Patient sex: F
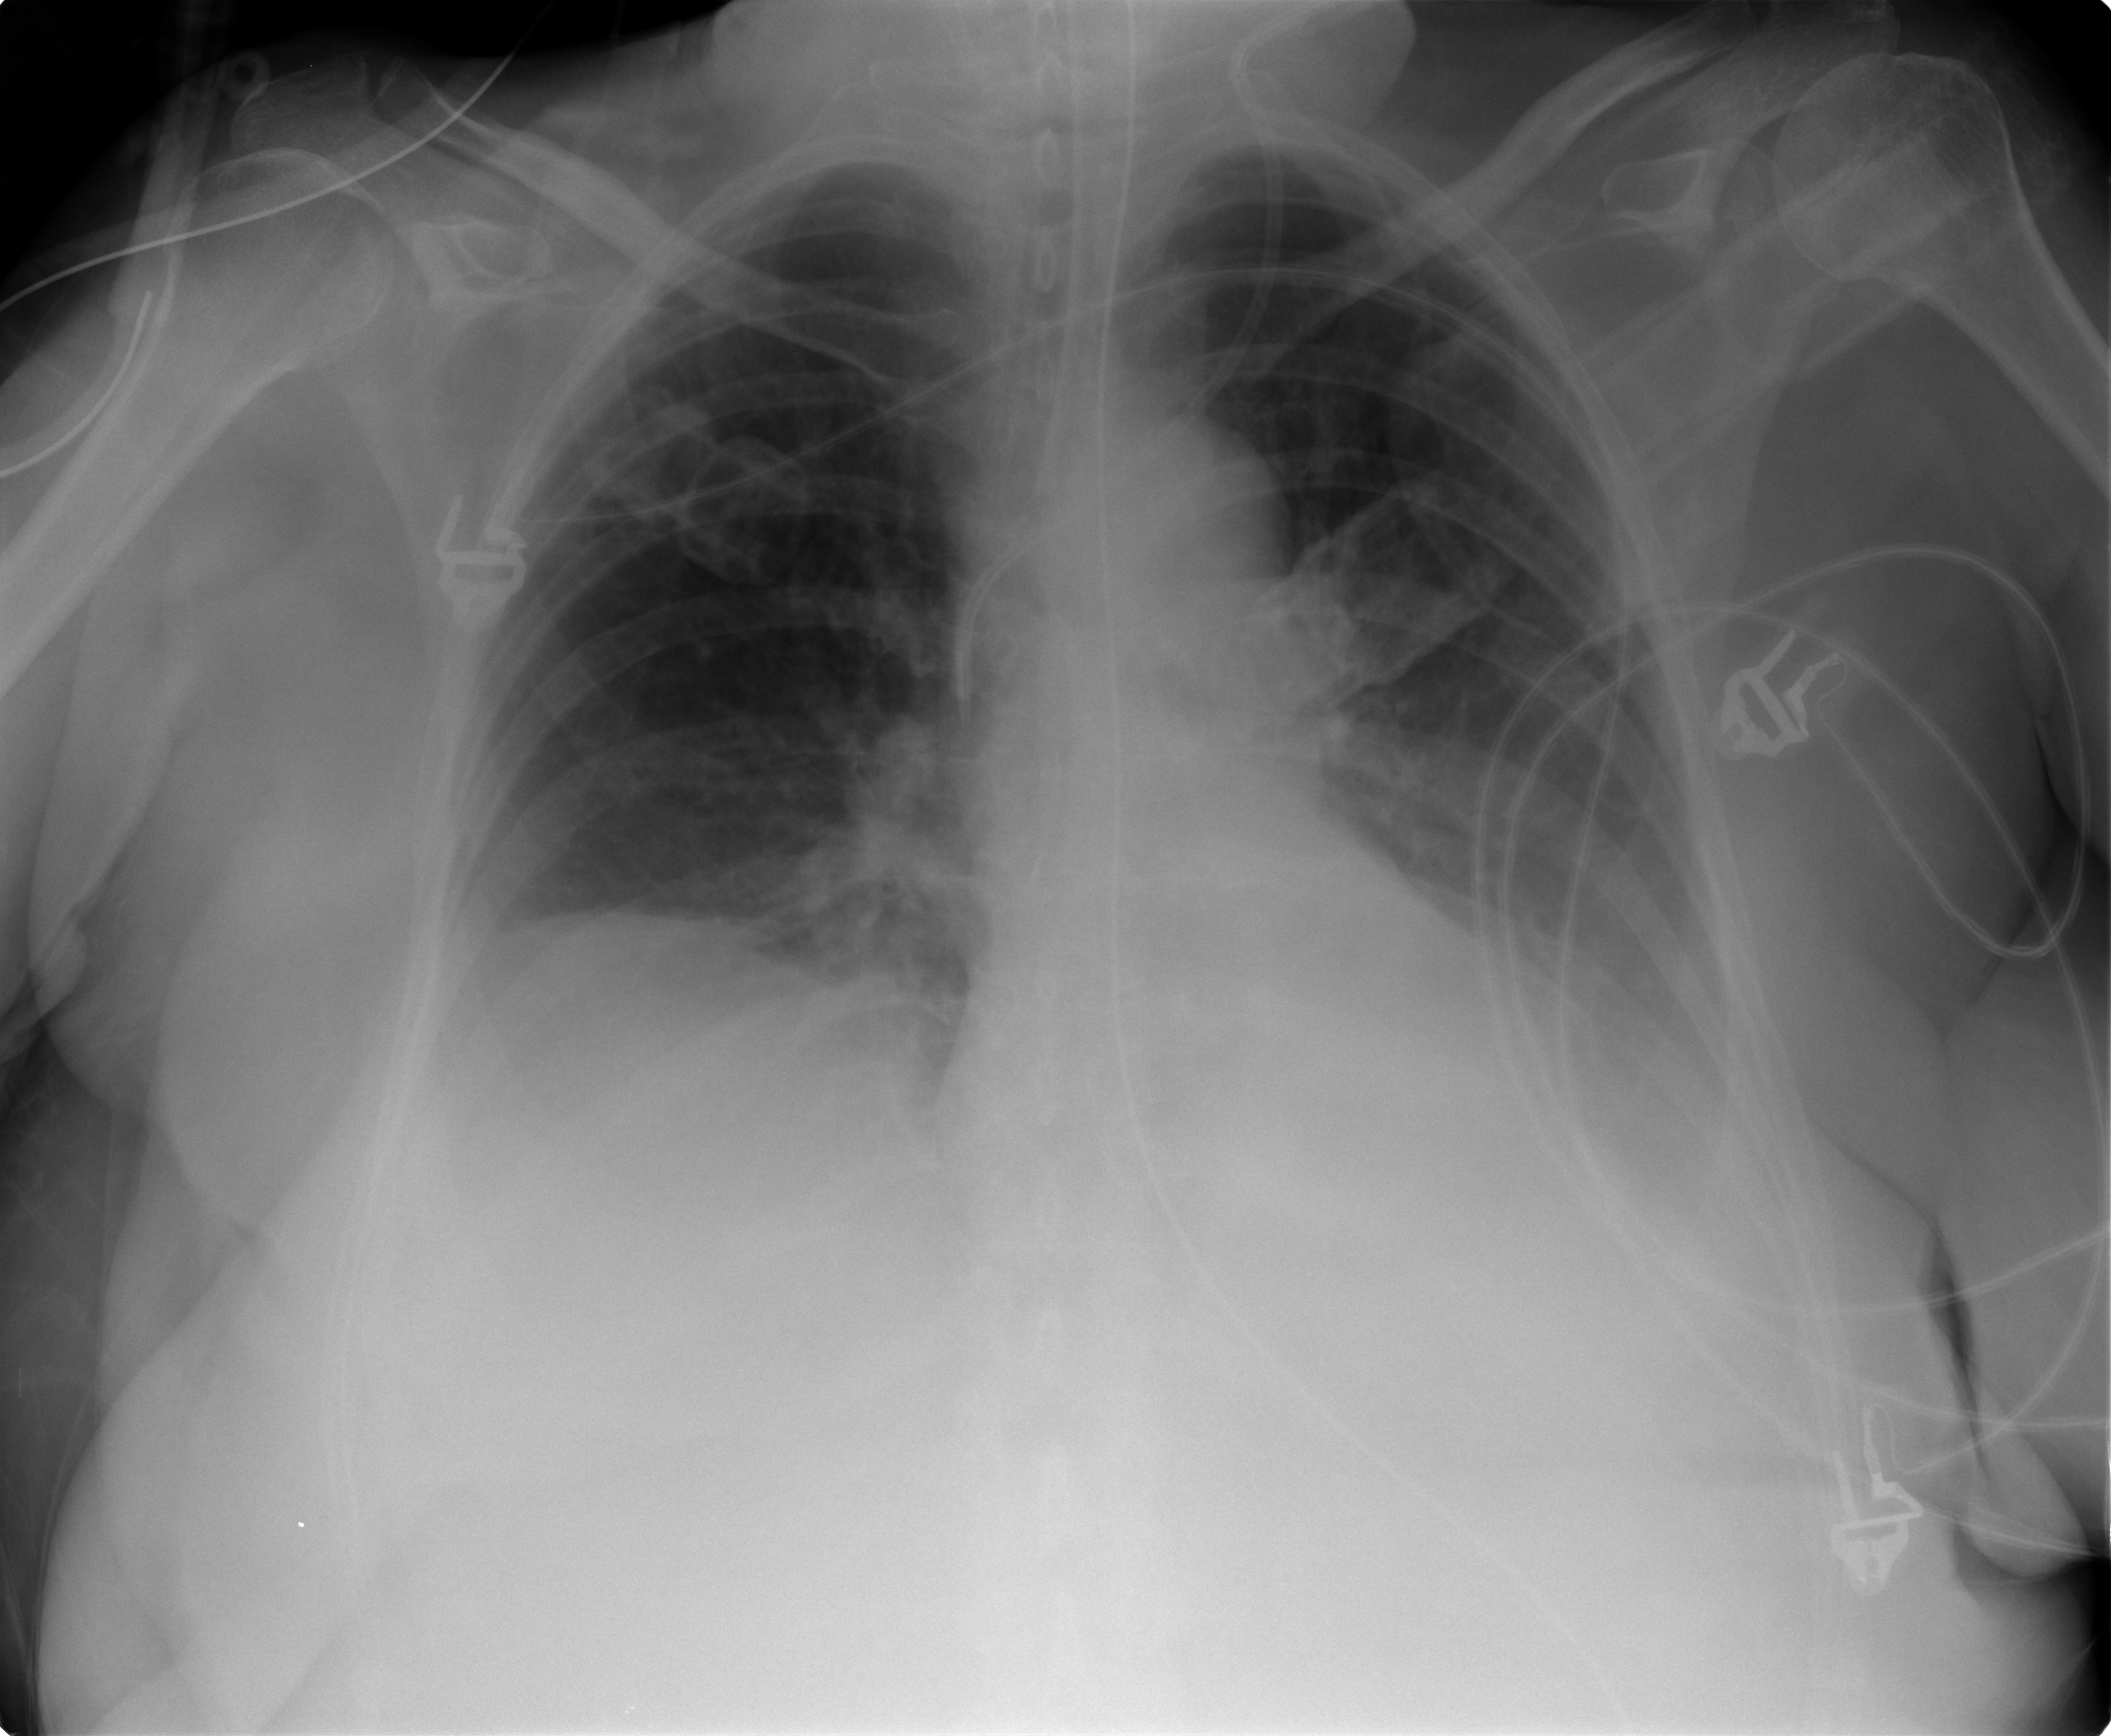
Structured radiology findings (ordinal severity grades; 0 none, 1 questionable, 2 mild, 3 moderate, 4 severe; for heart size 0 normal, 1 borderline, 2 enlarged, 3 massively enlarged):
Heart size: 0
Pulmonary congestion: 0
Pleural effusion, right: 1
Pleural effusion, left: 2
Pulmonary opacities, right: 0
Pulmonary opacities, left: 0
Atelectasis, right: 2
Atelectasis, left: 2